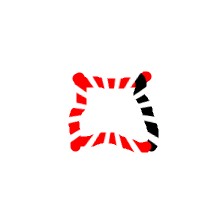
Shape: square